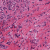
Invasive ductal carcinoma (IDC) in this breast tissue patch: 1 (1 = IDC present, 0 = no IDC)